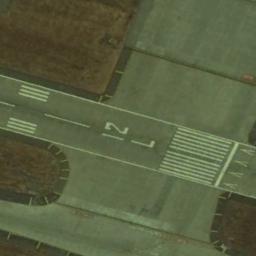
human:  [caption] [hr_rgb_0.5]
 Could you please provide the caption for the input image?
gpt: The runway is on the bare land .

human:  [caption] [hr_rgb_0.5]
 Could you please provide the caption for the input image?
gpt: Next to the runway is a concrete floor with white '12L' and short-line signs on the runway .

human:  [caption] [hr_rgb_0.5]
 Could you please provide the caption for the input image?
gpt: The grass is on either side of the runway .

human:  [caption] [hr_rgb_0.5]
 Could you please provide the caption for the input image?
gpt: The runway has a threshold marking and two touchdown zone markings and the designation marking is 12L .

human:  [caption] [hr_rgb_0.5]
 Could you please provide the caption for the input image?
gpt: There are brown bare land beside the runway with white marks .